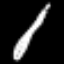
Label: pencil